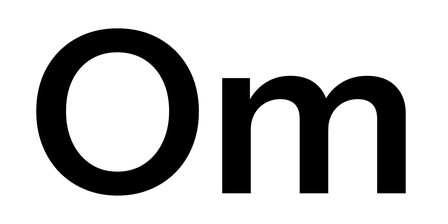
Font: InstrumentSans_SemiBold